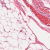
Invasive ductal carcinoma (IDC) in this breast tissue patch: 0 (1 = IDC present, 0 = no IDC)